Question: I am unable to execute my first selenium code. Tried changing webdriver path several times but that didn't work.
Code trials:
'''
package Learningday1;
import org.openqa.selenium.WebDriver;
import org.openqa.selenium.chrome.ChromeDriver;
public class FirstScript {
public static void main(String[] args) {
System.setProperty("webdriver.chrome.driver", "C:\\Users\\amann\\Downloads\\chromedriver_win32\\chromedriver.exe");
WebDriver driver = new ChromeDriver();
driver.get("https://selenium.dev");
System.out.println(driver.getTitle());
driver.quit();
}
}
'''
Error:
'''
Exception in thread "main" java.lang.IllegalStateException: The driver executable must exist: C:\Users\amann\eclipse-workspace\Selenium learning 2.0\???C:\Users\amann\Downloads\chromedriver_win32\chromedriver.exe
at org.openqa.selenium.internal.Require$FileStateChecker.isFile(Require.java:342)
at org.openqa.selenium.remote.service.DriverService.checkExecutable(DriverService.java:147)
at org.openqa.selenium.remote.service.DriverService.findExecutable(DriverService.java:142)
at org.openqa.selenium.chrome.ChromeDriverService.access$000(ChromeDriverService.java:39)
at org.openqa.selenium.chrome.ChromeDriverService$Builder.findDefaultExecutable(ChromeDriverService.java:233)
at org.openqa.selenium.remote.service.DriverService$Builder.build(DriverService.java:437)
at org.openqa.selenium.chrome.ChromeDriverService.createDefaultService(ChromeDriverService.java:128)
at org.openqa.selenium.chrome.ChromeDriver.<init>(ChromeDriver.java:49)
at Learningday1.FirstScript.main(FirstScript.java:10)
'''
Snapshot:

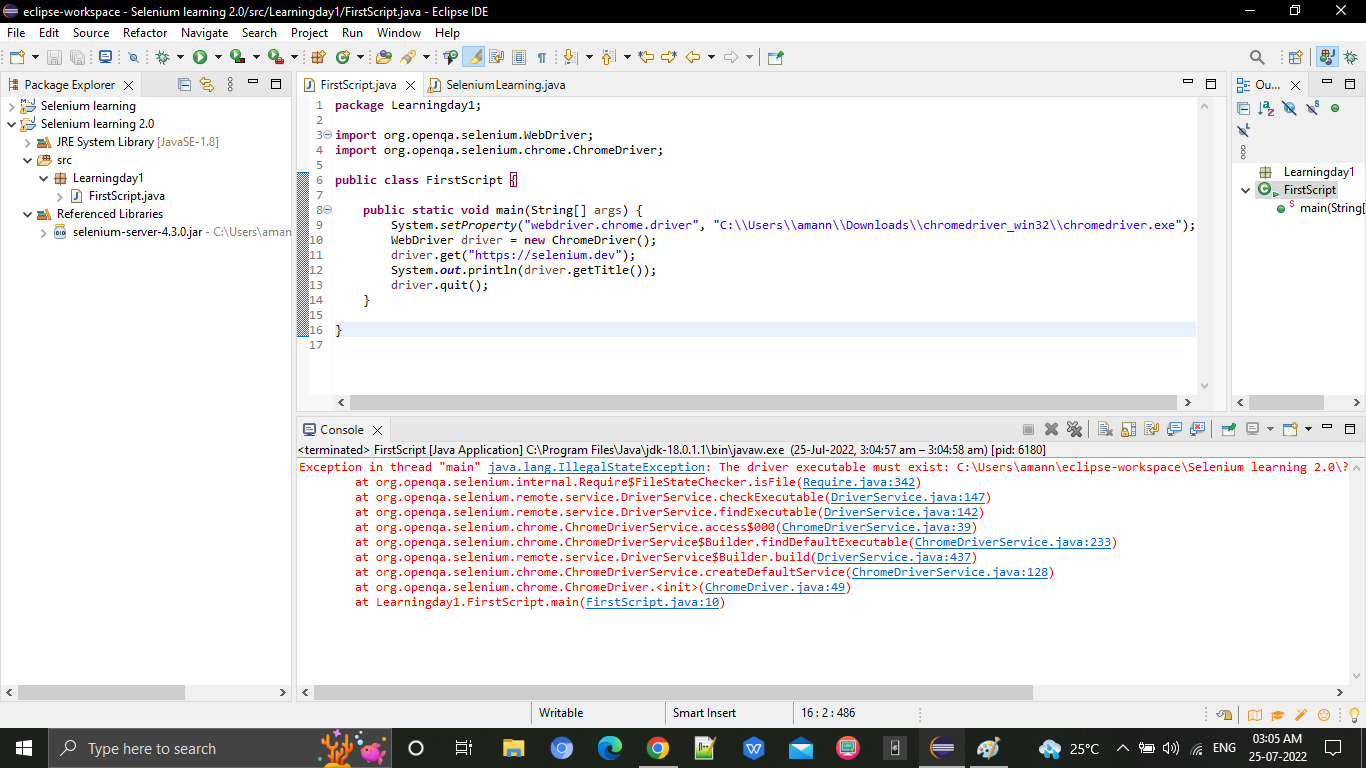
Answer: There is some ambiguity between your code trials and the error stacktrace.
In your code you mentioed the <URL> as:
'''
C:\\Users\\amann\\Downloads\\chromedriver_win32\\chromedriver.exe
'''
Where as the error stacktrace mentions the driver executable doesn't exists at:
'''
C:\Users\amann\eclipse-workspace\Selenium learning 2.0???C:\Users\amann\Downloads\chromedriver_win32\chromedriver.exe
'''
---
## Solution
Ensure that you have unzipped the <URL> and placed with the sub-directory:
'''
C:\\Users\\amann\\Downloads\\chromedriver_win32
'''
and you need to mention the absolute path within the <URL> line as:
'''
System.setProperty("webdriver.chrome.driver", "C:\\Users\\amann\\Downloads\\chromedriver_win32\\chromedriver.exe");
'''
---
## Update
You have 2 projects with almost similar names, a maven project and another a Java project. The name starting with .
Try to avoid same name for multiple projects and blank spaces within the project names. Example 'SeleniumTest', 'SeleniumProgram', etc.
PS: You may opt to delete the current project and create a new one.
---
## References
You can find a relevant detailed discussion in:
- <URL>